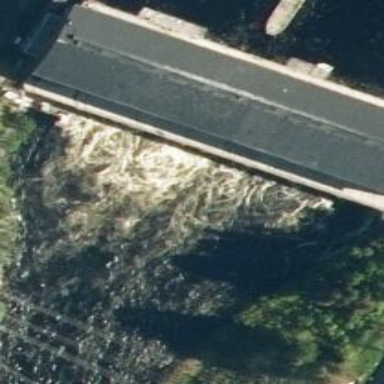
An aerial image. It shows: Dam across waterway.